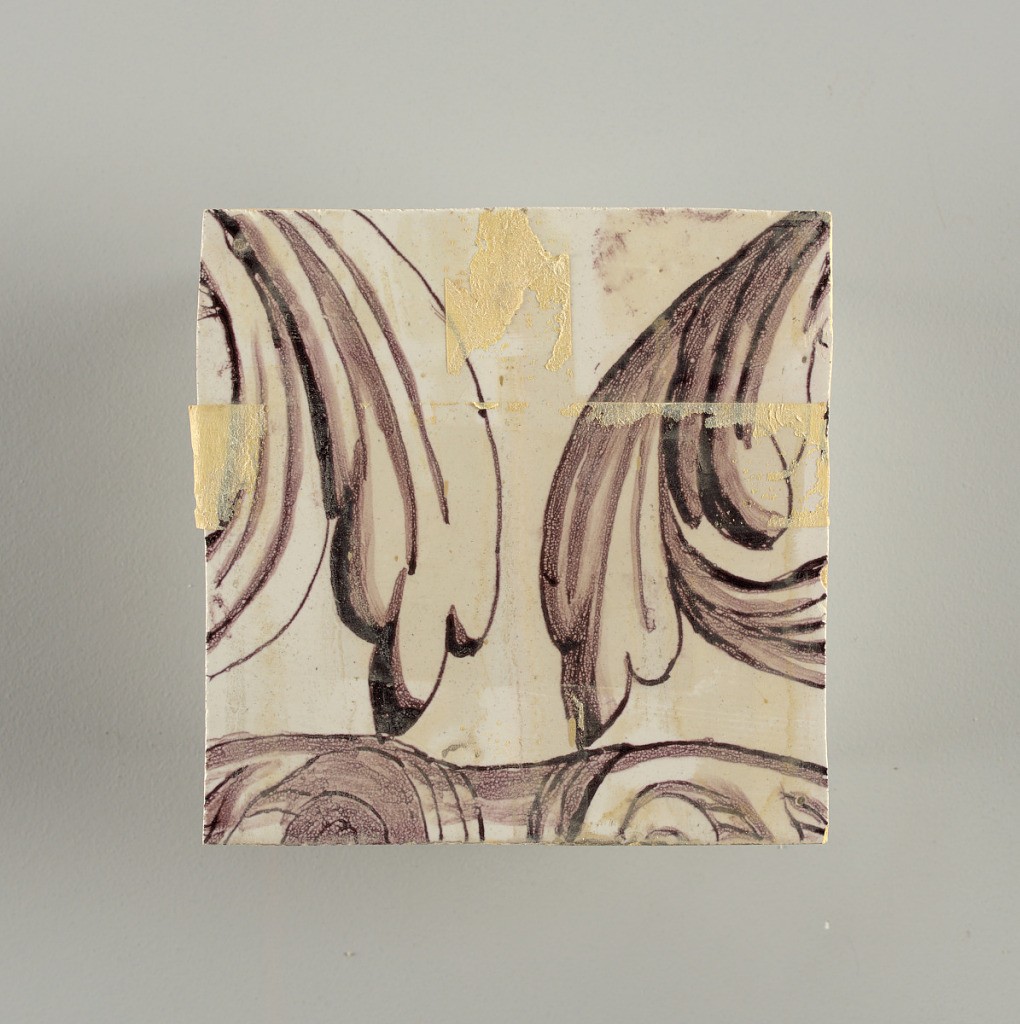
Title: Wall facing
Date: ca. 1725
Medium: tin-glazed earthenware, underglaze
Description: Two vertical rectangles, twenty-three tiles high.  A) Nine tiles wide at top; seven tiles wide at bottom.  B) Ten and one-half tiles wide.

Arabesque design of foliage.  A) with centered figure of Justice under a canopy.  B) with centered urn.